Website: crate-barrel
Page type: newsletter-management
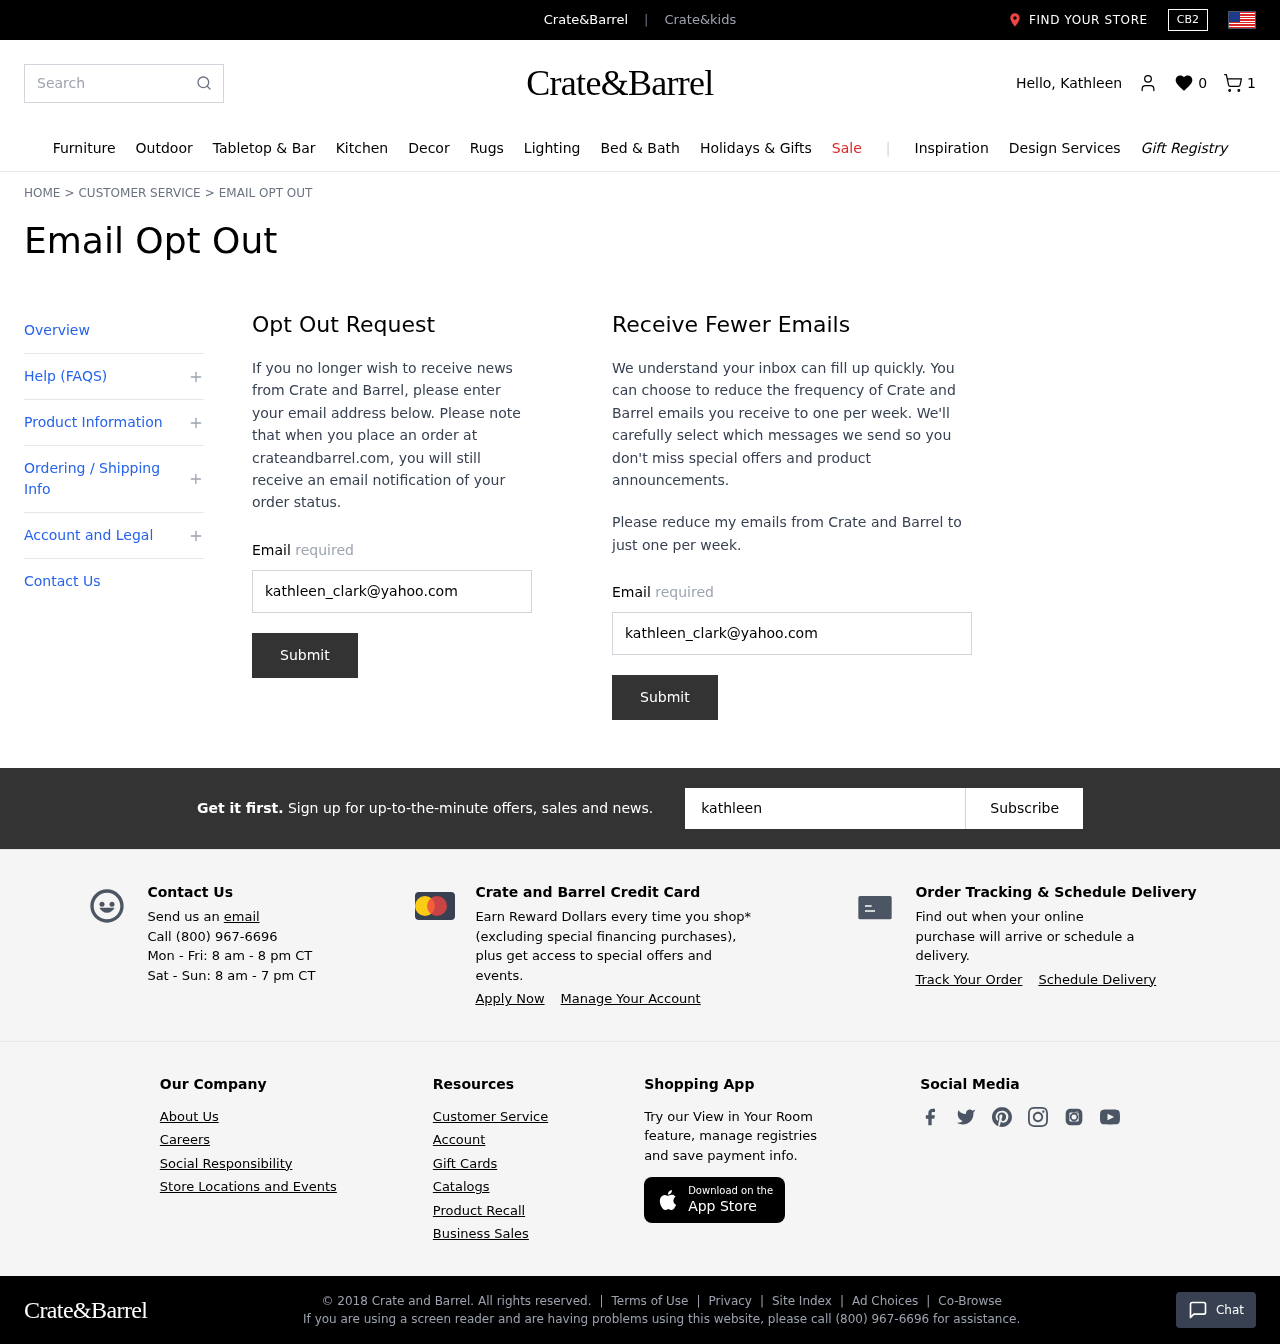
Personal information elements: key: PII_EMAIL
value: kathleen_clark@yahoo.com
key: PII_EMAIL2
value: kathleen_clark@yahoo.com
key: PII_EMAIL3
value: kathleen_clark@yahoo.com
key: PII_FIRSTNAME
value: Kathleen
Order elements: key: ORDER_NUM_ITEMS
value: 1
Search elements: key: HEADER_SEARCH
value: Search
Other elements: key: WISHLIST_COUNT
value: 0